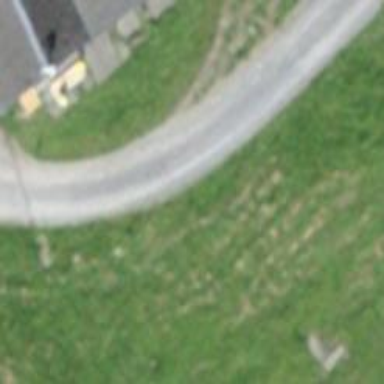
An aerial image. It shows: Service road with gravel surface.